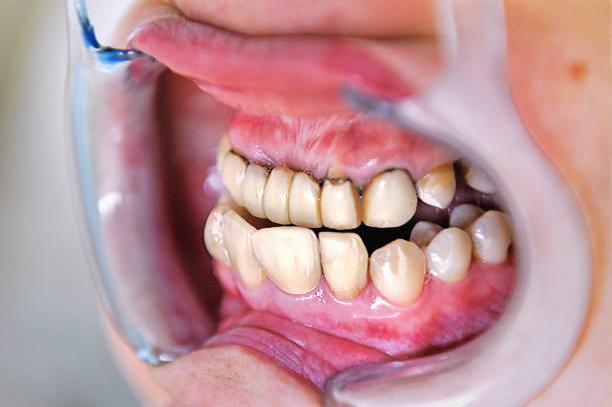
Condition: Gingivitis